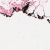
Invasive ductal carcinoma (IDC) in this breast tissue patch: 0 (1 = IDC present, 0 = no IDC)